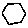
Label: hexagon